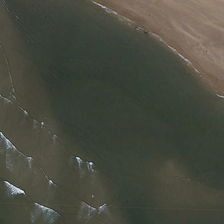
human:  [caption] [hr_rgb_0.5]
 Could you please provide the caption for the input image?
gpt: yellow beach is near a piece of light green ocean .

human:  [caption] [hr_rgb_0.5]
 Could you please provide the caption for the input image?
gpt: the water to the beach against big white waves .

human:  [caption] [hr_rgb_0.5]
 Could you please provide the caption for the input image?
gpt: yellow beach is near a piece of light green ocean .

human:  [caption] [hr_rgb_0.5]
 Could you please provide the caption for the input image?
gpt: the sea beat the white spray on the beach .

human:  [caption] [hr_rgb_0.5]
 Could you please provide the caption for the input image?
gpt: the sea beat the white spray on the beach .